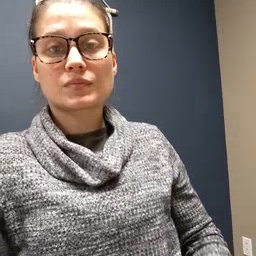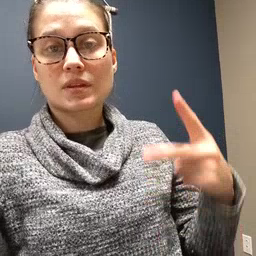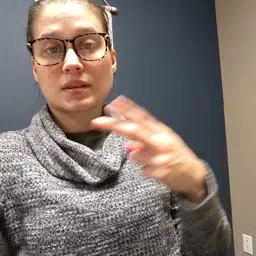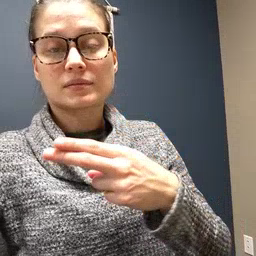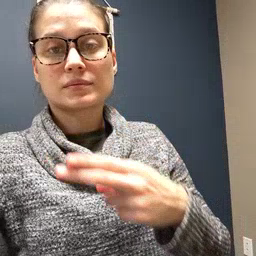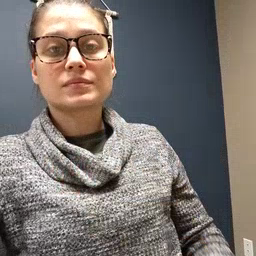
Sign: cut